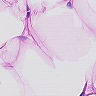
Metastatic tissue present: no